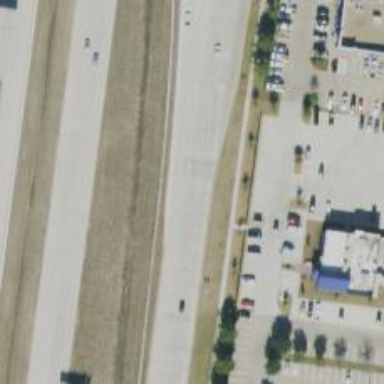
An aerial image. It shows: Secondary road with frontage road.